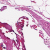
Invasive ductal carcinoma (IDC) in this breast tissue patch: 0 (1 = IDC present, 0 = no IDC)